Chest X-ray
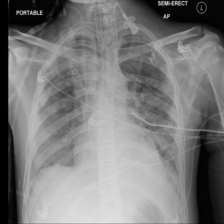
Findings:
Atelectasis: negative
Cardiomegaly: negative
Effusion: negative
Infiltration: positive
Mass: negative
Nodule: negative
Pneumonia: positive
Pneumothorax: negative
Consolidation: negative
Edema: positive
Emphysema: negative
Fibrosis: negative
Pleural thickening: negative
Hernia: negative